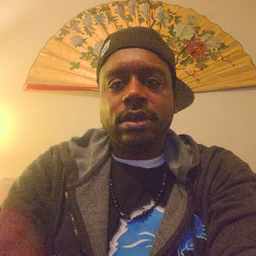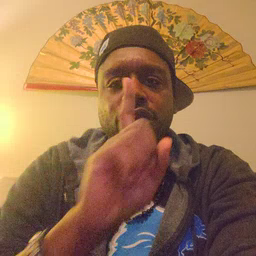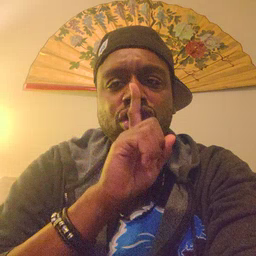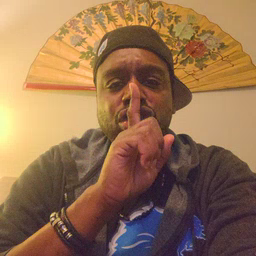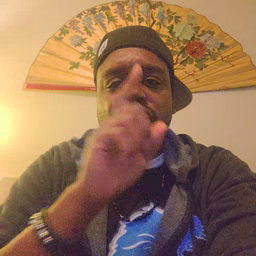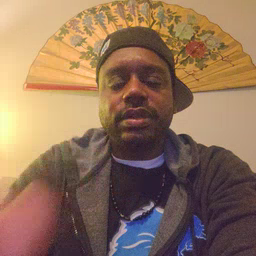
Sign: shhh